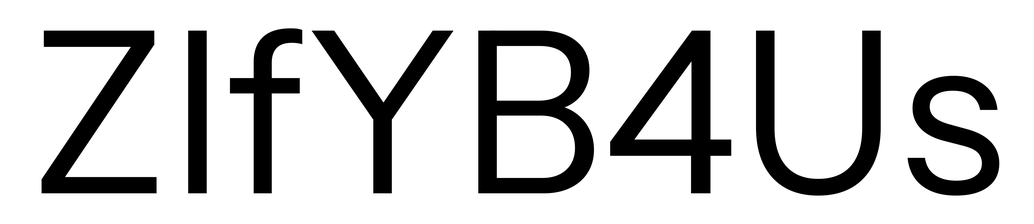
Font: InstrumentSans_Regular